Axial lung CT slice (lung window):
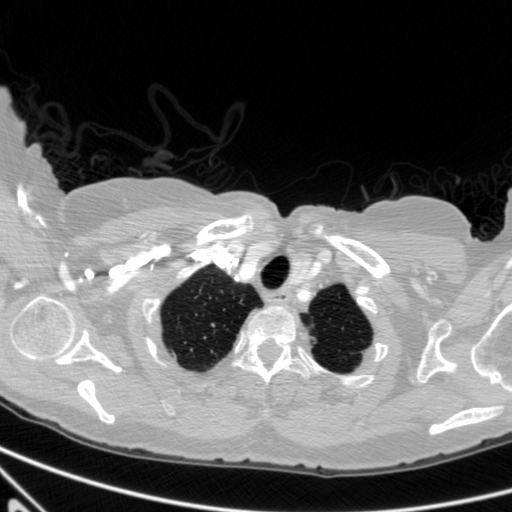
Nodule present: no